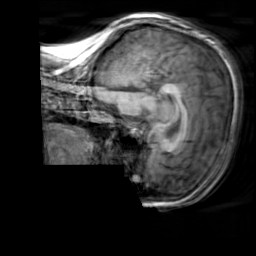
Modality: T1w
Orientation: sagittal
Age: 25
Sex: female
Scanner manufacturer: siemens
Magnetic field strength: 3 T
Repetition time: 2.3 s
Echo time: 0.00303 s